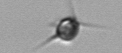
Label: Acanthoica_quattrospina